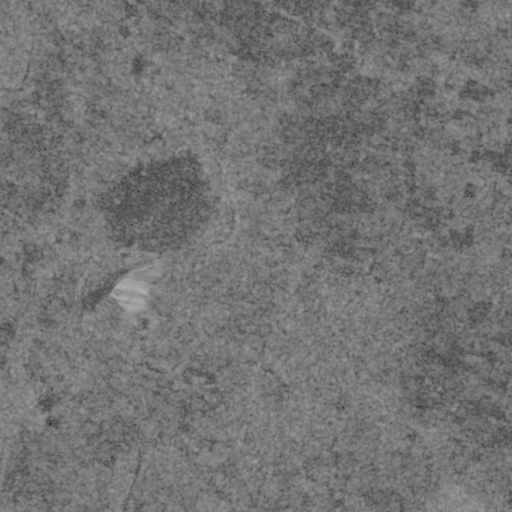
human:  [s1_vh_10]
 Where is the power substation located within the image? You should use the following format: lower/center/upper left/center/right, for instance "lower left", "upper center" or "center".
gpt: The power substation is located in the lower center of the image.
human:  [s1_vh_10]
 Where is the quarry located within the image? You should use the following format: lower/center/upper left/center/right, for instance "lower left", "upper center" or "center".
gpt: The quarry is located in the lower left of the image.
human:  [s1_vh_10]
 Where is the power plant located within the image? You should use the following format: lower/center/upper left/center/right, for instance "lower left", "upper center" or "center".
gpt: There is no power plant in the image.

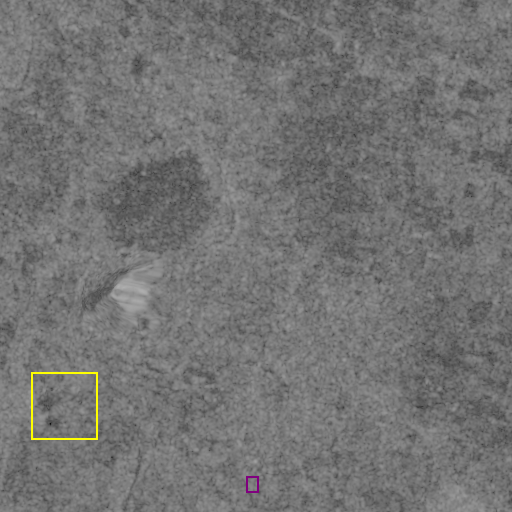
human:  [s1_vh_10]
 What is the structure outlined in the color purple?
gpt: The structure outlined in purple is a power substation.
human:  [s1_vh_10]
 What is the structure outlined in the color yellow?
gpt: The structure outlined in yellow is a quarry.
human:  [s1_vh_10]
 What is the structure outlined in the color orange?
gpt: There is no orange outline.